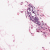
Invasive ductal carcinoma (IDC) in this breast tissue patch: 0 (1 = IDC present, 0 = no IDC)